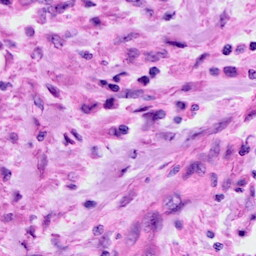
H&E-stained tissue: Cervix